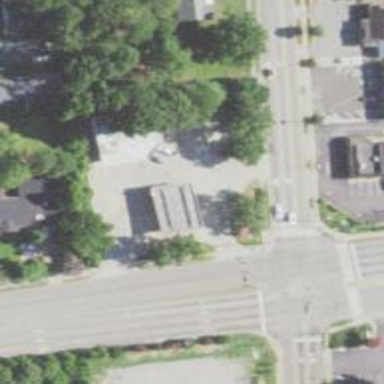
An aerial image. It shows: Convenience shop.